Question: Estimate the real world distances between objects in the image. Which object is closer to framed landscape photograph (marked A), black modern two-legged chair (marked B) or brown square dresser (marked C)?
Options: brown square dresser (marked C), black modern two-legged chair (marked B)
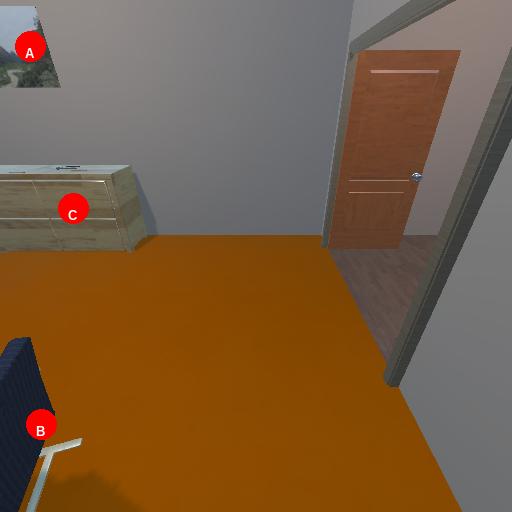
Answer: brown square dresser (marked C)